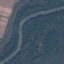
Land use / land cover class: River